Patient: sex F, age 75
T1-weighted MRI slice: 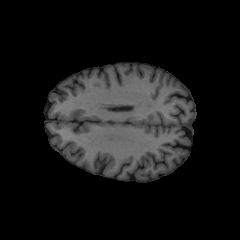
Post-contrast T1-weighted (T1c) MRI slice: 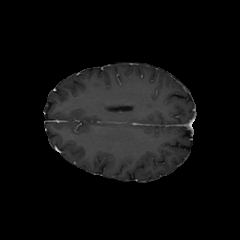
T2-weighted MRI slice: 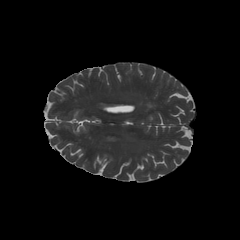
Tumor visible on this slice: no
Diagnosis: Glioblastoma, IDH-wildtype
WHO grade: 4